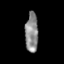
Tissue: skin
Cell type: Epithelial cells
Senescence score: 0.2735
Nuclear area (px): 508
Mean DAPI intensity: 137.327